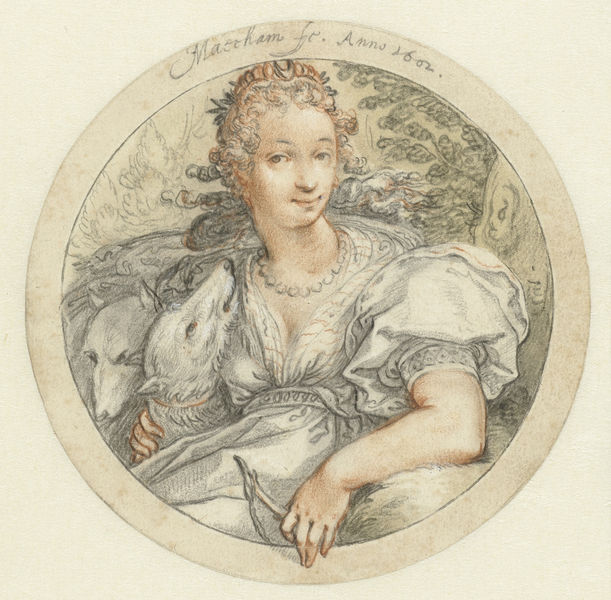
Titel: Diana in een ronde omlijsting
Künstler: Jacob Matham
Standort: Amsterdam
Institution: Rijksmuseum
Schlagwörter: baum, weiß, grün, mädchen, sitzen, frau, grau, kleid, nase, schwarz, zeichnung, hund, hunde, beige, jung, arm, augen, falten, gesicht, ärmel, portrait, diadem, locken, kreis, stock, tondo, schrift, bogen, kette, graphik, perlenkette, lachen, mond, radierung, mythologie, emblem, diana, baäume, actaeon, 1602